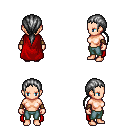
a pixel art fantasy rpg character, female body template, human, light skin, red cape, teal pants, gray ponytail hairstyle, cloth bracers, four views (front, back, left, right), 2x2 character sprite sheet, small pixel art, hard edges, no anti-aliasing